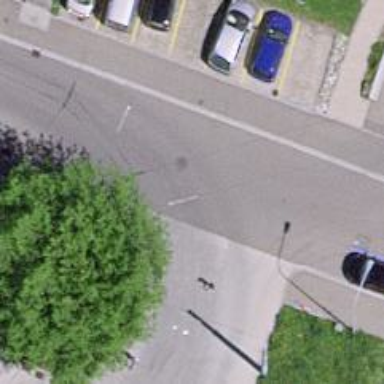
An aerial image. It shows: Tertiary road with asphalt surface and trolley wires.